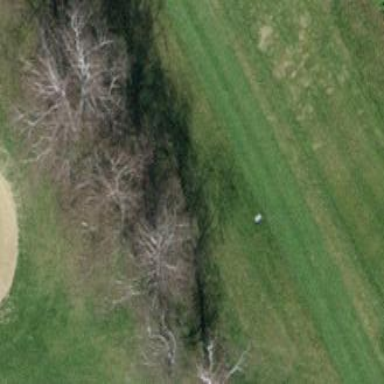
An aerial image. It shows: Golf tee on grassy land.